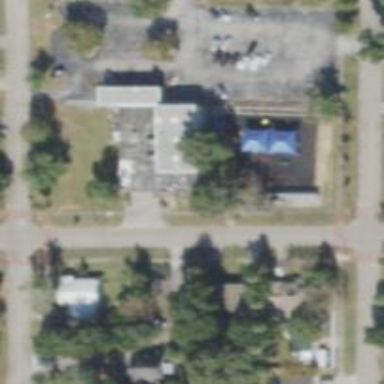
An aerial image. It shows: Kindergarten.